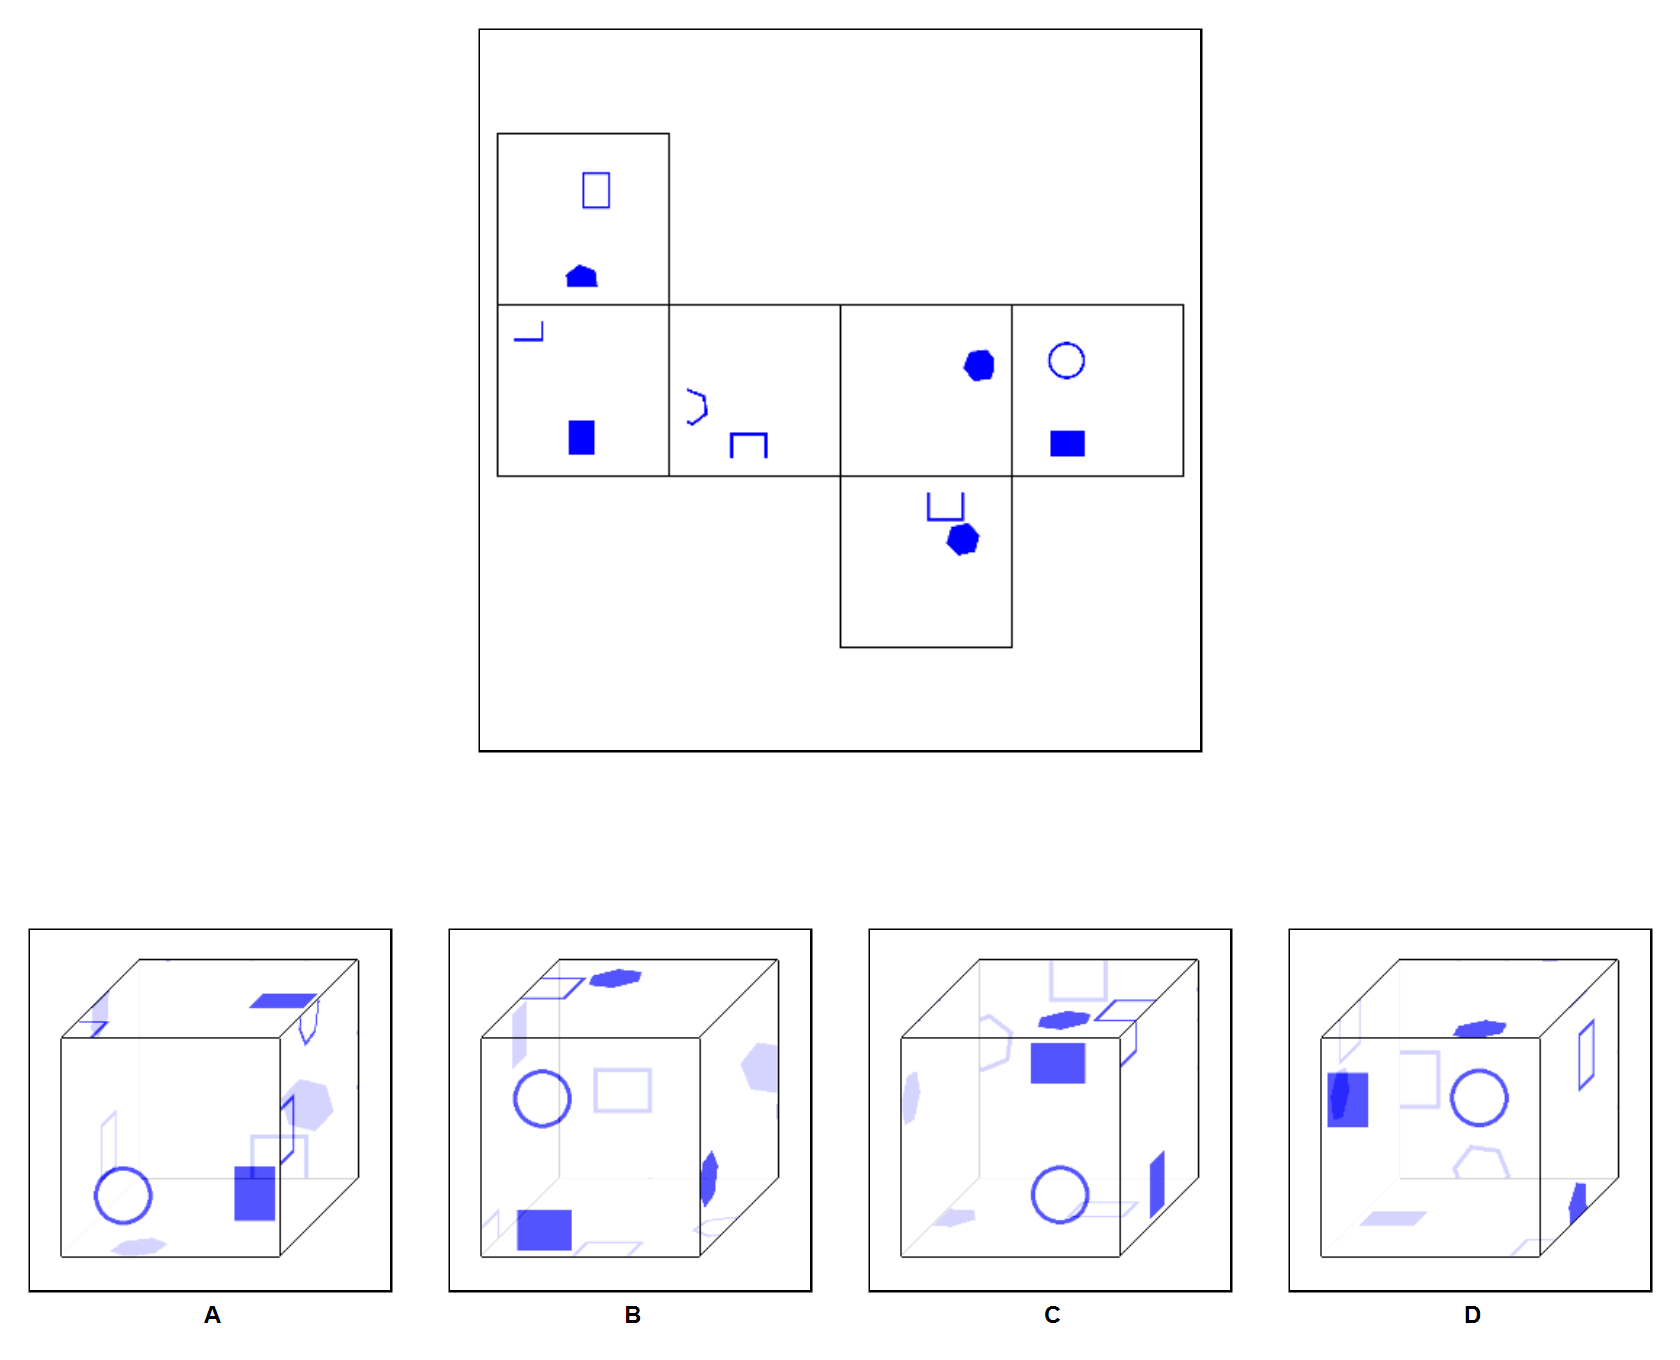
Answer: D